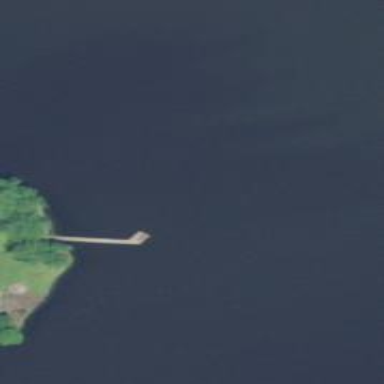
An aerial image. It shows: Man-made pier.